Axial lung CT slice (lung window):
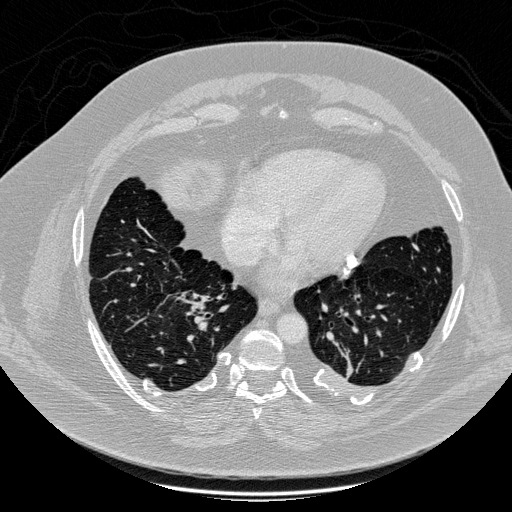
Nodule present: no